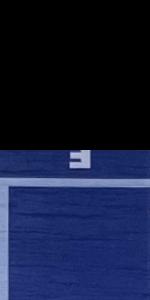
Label: Empty